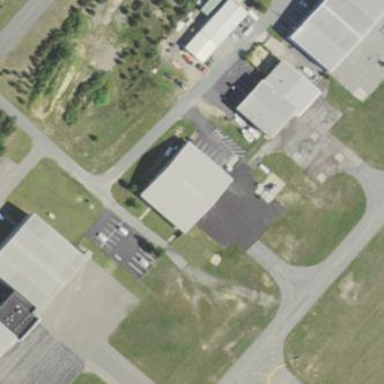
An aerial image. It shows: Hangar building.